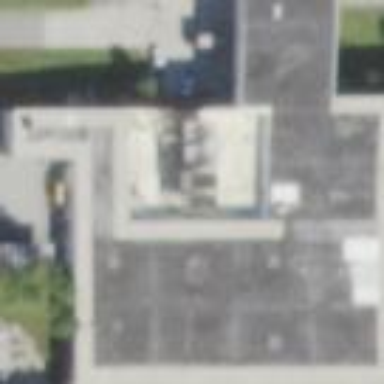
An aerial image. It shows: College building.